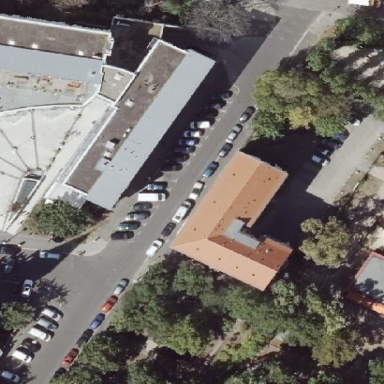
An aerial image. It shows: Asphalt parking lane.